Brain MRI, t1w sequence, axial 2D slice.
Patient: age 28, sex F, weight 95 kg, height 1.95 m
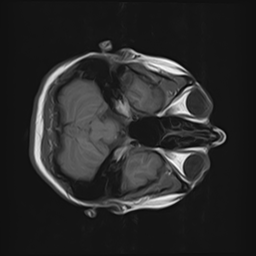